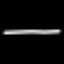
Label: line